Question: I've been working with some Japanese Characters, I've used unicode but I've been reading and reading how to make a JTable not editable, and still can't figure it out how to get it into my code... maybe I'm tired from 5 days of research... that's why I come to you.
Here's the code I've been using:
'''
import java.awt.*;
import java.awt.event.*;
import javax.swing.*;
import java.io.*;
public class hiragana extends JFrame {
hiragana() {
String header [] = {" ","A","I","U","E","O"};
String data [][]= {
{" ", "a", "i", "u", "e", "o"},
{"K", "ka", "ki", "ku", "ke", "ko"},
{"S", "sa", "shi", "su", "se", "so"},
{"T", "ta", "chi", "tsu", "te", "to"},
{"N", "na", "ni", "nu", "ne", "no"},
{"H", "ha", "hi", "hu", "he", "ho"},
{"M", "ma", "mi", "mu", "me", "mo"},
{"Y", "ya", " ","yu", " ", "yo"},
{"R", "ra", "ri", "ru", "re", "ro"},
{"W", "wa", " ", " ", " ", "wo"},
{"N '", " ", " ", "n", " ", " "}
};
JTable table = new JTable(data, header);
table.setFont(new Font("Adobe Fangsong Std R",Font.BOLD,20));
table.setRowHeight(table.getRowHeight()+30);
JScrollPane scrollPane = new JScrollPane(table);
JPanel panel = new JPanel();
panel.add(scrollPane);
JFrame frame = new JFrame();
frame.getContentPane().add(scrollPane, BorderLayout.CENTER);
frame.setSize(250,700);
frame.setVisible(true);
frame.setLocationRelativeTo(null);
}
}
'''
Here is the output,

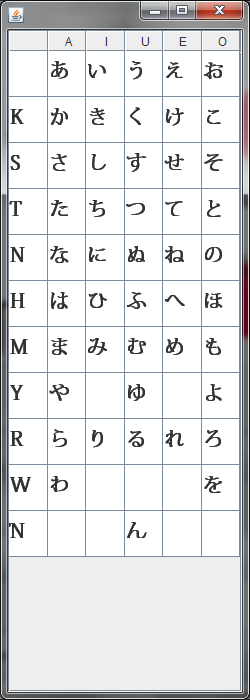
Answer: You need to provide a suitable table model that can return 'false' when 'TableModel#isCellEditable(int row, int column)' is called.
By default, the 'DefaultTableModel' will return true.
Take a look at <URL>